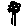
Label: tree